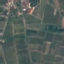
Label: PermanentCrop